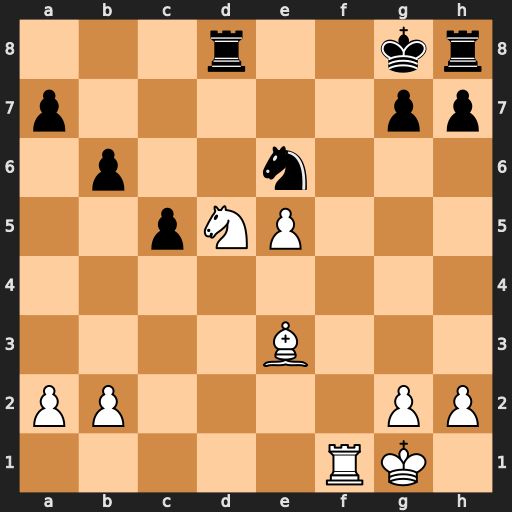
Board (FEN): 3r2kr/p5pp/1p2n3/2pNP3/8/4B3/PP4PP/5RK1
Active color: w
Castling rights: -
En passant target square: -
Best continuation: Ne7#